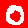
Digit: 0